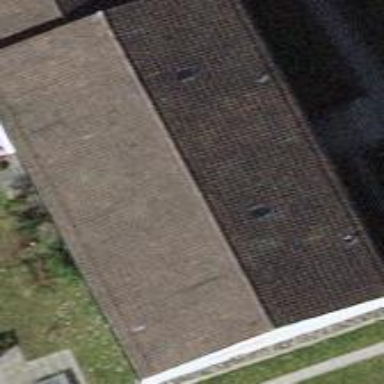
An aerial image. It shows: Pitched roof building.